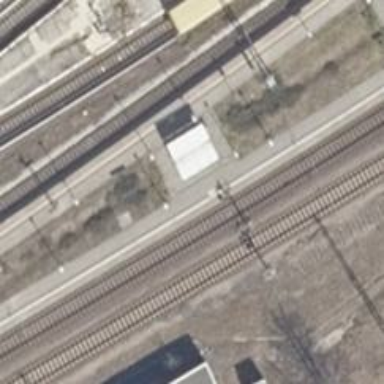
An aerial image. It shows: Railway signal.